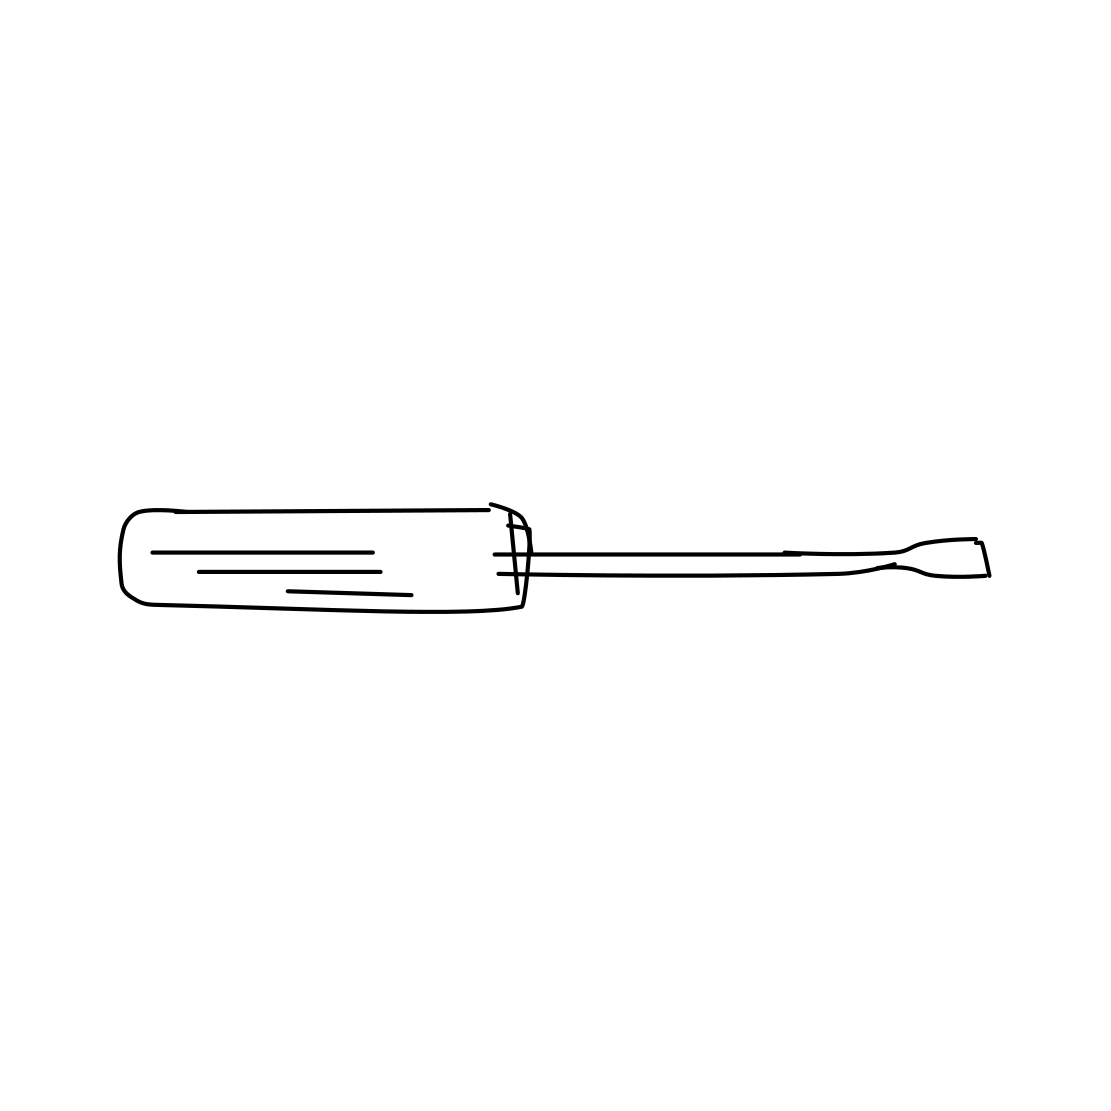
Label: screwdriver